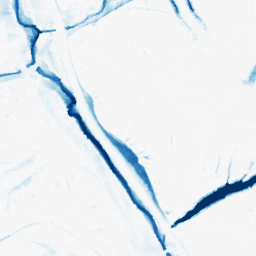
Category: morphological
Decomposition family: morphological
Decomposition parameters: operation: closing
size: 10
Upsampling method: sinc_blackman
Upsampling parameters: scale: 2
kernel_size: 8
Upsampling scale: 2